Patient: sex M, age 67
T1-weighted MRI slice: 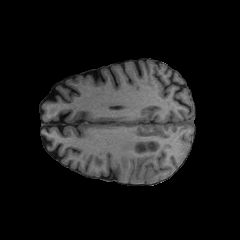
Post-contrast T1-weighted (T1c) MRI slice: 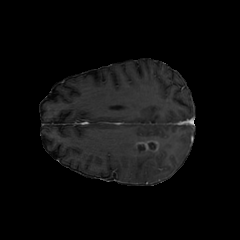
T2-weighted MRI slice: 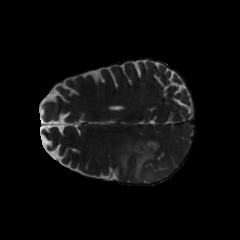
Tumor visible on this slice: yes
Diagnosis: Glioblastoma, IDH-wildtype
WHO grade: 4